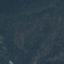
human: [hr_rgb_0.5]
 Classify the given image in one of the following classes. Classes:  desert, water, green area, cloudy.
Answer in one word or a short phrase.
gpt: green area